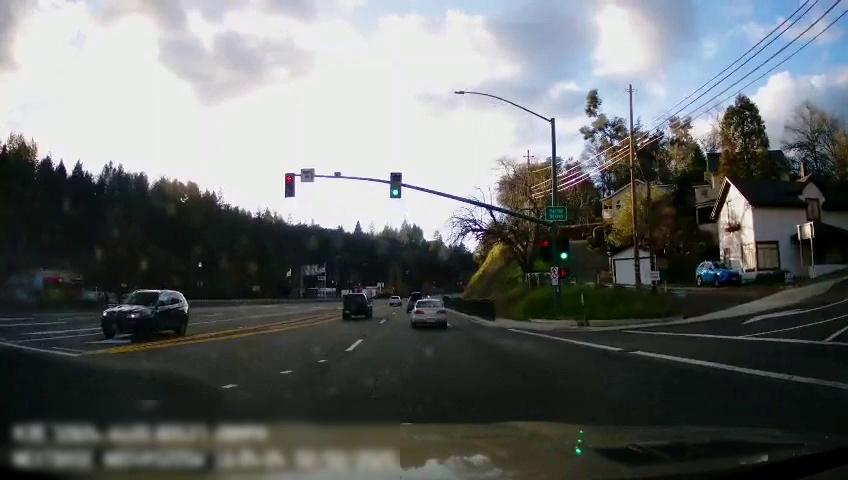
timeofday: Day
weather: Sunny
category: Drivable Space
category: Vehicles | Car
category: Vehicles | SUV
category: Vehicles | SUV
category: Vehicles | SUV
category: Vehicles | SUV
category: Vehicles | Car
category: Lanes | Current Lane
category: Lanes | Alternate Lane
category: Lanes | Current Lane
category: Lanes | Opposite Lane
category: Lanes | Opposite Lane
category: Lanes | Opposite Lane
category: Lanes | Opposite Lane
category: Lanes | Opposite Lane
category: Lanes | Opposite Lane
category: Traffic | Lights
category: Traffic | Signs
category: Traffic | Lights
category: Traffic | Signs
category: Traffic | Lights
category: Traffic | Signs
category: Traffic | Lights